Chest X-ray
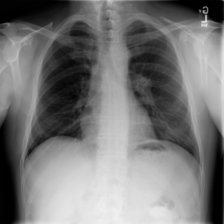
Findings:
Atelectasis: negative
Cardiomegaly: negative
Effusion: negative
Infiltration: negative
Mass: negative
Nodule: negative
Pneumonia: negative
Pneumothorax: negative
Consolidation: negative
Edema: negative
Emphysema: negative
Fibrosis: negative
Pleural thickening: negative
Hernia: negative